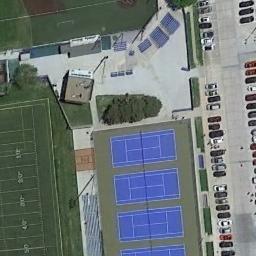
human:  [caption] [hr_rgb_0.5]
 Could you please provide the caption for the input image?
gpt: There are many buildings of different shapes beside the tennis courts .

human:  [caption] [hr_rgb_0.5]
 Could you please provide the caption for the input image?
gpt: Next to the tennis court are playgrounds, Parking lots and buildings .

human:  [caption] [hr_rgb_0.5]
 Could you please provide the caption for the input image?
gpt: The tennis court is on the bare land next to the parking lot .

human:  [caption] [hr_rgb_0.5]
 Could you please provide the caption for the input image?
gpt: There are two small unadulterated green tennis courts .

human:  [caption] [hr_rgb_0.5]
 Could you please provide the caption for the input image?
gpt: There are many cars on the parking lot beside the tennis courts .